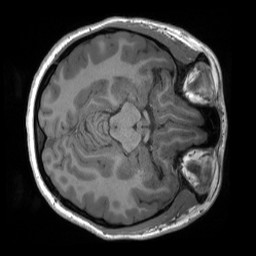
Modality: T1w
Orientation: axial
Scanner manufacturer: siemens
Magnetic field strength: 3 T
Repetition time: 2.4 s
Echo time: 0.00224 s